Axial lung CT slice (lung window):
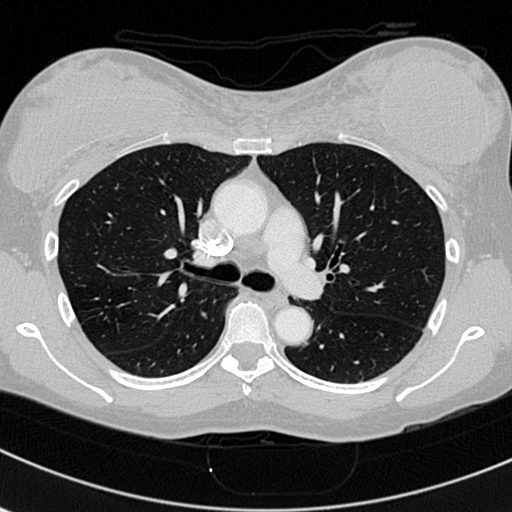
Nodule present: no